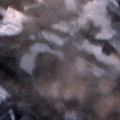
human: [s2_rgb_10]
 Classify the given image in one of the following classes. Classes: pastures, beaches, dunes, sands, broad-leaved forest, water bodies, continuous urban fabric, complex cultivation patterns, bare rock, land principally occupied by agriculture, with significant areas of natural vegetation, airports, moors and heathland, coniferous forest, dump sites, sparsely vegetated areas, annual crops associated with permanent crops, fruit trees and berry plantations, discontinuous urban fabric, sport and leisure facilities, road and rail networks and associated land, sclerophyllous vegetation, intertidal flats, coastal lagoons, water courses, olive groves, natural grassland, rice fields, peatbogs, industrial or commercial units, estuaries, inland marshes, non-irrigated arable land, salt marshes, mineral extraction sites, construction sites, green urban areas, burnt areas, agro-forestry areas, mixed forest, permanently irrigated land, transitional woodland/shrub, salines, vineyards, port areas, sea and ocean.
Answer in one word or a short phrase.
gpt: broad-leaved forest, mixed forest, transitional woodland/shrub